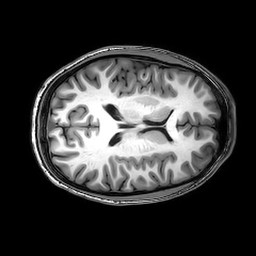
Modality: T1w
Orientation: axial
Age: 20
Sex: male
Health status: healthy
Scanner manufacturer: philips
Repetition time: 0.008462 s
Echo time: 0.00393 s